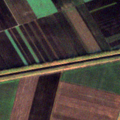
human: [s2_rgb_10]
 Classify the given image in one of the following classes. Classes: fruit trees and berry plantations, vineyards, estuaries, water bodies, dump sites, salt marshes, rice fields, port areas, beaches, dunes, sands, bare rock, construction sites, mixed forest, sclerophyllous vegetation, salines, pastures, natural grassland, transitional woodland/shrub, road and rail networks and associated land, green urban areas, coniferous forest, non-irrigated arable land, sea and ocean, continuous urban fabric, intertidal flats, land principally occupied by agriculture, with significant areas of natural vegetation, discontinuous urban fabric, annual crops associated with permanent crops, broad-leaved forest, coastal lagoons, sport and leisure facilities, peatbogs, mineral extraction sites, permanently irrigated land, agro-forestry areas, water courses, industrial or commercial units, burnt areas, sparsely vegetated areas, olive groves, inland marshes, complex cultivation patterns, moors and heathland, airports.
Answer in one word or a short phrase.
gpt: non-irrigated arable land, fruit trees and berry plantations, water courses